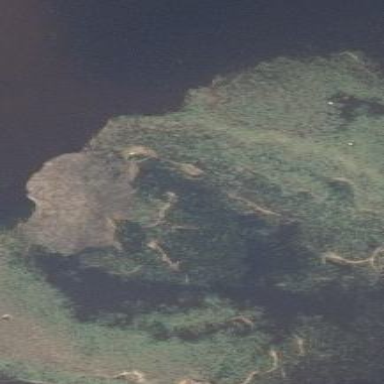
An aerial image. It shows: Forested islet.